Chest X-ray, PA view. Patient: 24 years old, sex M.
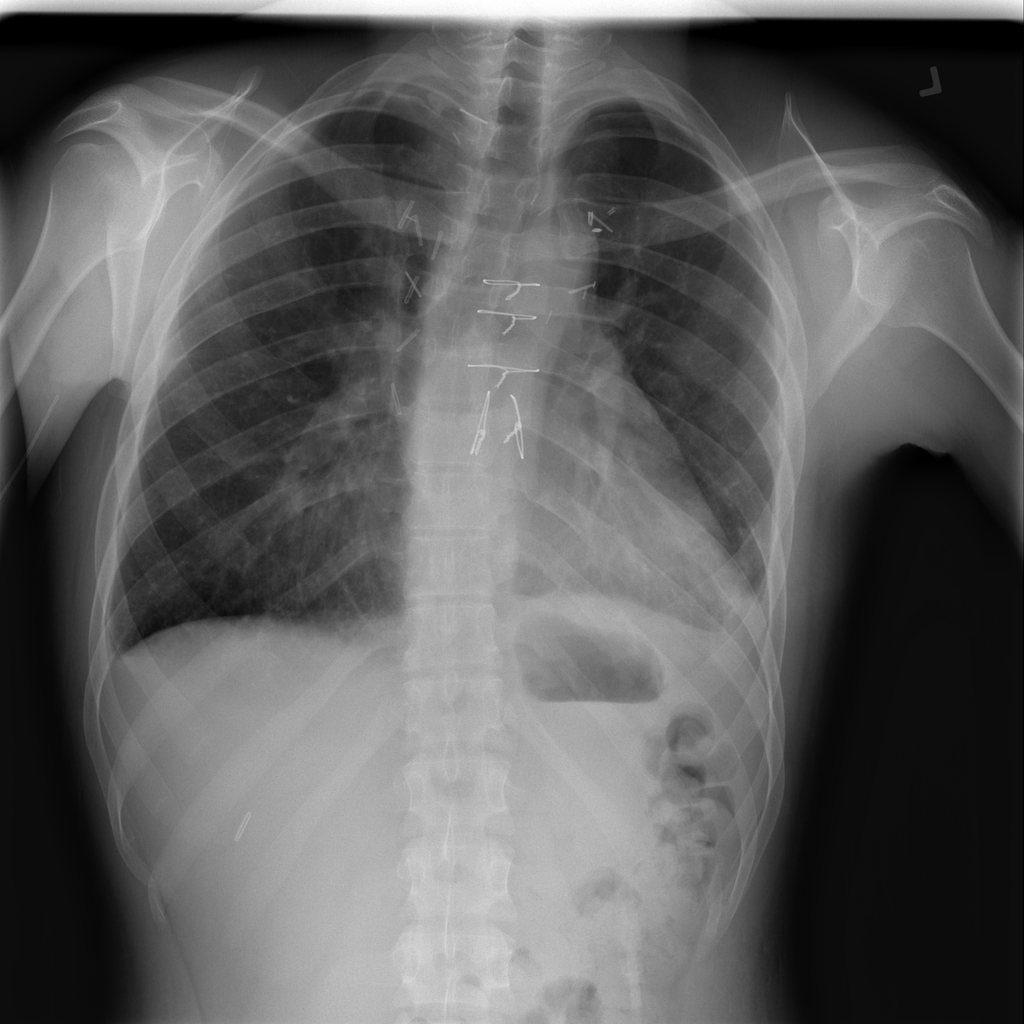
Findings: Pneumothorax